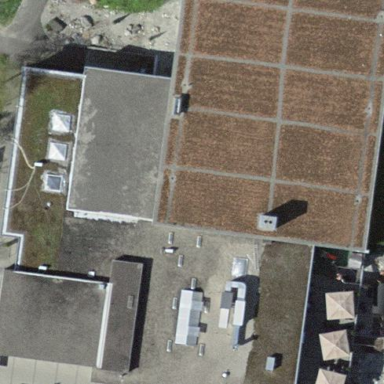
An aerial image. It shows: Sports centre with flat roof.